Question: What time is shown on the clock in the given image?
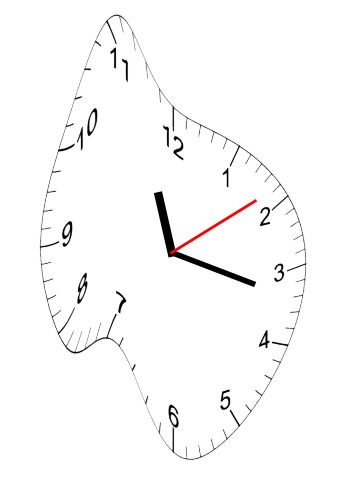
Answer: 11:17:09